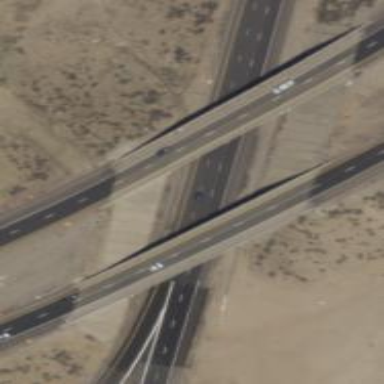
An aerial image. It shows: Primary highway with expressway characteristics.